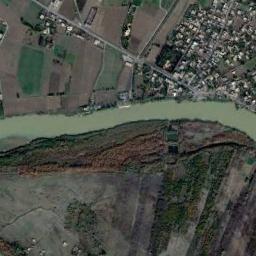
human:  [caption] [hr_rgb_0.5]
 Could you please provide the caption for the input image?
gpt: The river goes through farmland and houses .

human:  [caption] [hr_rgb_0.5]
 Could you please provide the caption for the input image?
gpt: A curved light green river with green and tan mixed fields on one side, A bustling city, And tan ground on the other .

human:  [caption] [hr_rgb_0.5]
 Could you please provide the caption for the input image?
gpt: The green river goes through the farmland and a residential area is next to the river .

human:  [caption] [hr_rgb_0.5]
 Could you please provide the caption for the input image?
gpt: There are many trees around the river .

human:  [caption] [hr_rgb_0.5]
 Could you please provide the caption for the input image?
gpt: There are many buildings and some farmlands near the river .